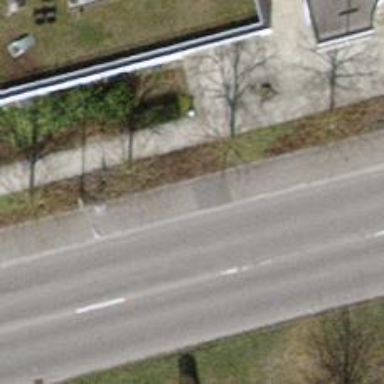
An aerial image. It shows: Bus stop with platform for public transport.